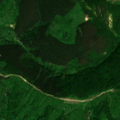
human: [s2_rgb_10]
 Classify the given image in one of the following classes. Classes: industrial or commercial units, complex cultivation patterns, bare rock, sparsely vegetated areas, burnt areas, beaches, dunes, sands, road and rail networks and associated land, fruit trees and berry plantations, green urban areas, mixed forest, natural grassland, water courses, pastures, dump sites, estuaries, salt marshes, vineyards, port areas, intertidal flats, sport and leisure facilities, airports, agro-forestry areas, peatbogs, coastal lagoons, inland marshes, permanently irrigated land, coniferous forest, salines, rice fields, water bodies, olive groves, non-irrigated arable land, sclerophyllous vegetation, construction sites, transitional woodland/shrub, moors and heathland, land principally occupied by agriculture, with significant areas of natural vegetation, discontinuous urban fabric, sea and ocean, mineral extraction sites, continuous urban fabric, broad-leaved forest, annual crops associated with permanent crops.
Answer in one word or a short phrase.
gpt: land principally occupied by agriculture, with significant areas of natural vegetation, broad-leaved forest, coniferous forest